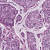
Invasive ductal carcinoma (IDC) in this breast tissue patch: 1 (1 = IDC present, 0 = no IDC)